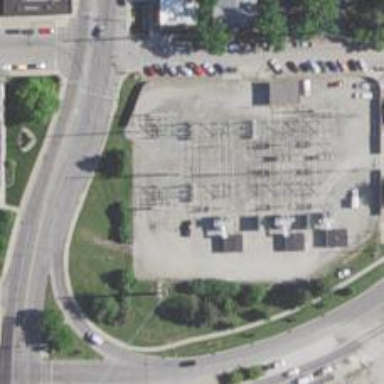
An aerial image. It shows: Switch for power supply.